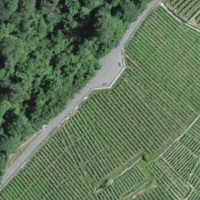
EUNIS habitat code: 40
Species observed at this site:
Clematis vitalba